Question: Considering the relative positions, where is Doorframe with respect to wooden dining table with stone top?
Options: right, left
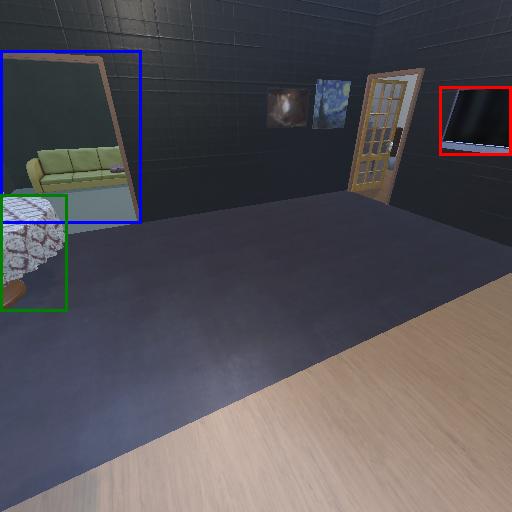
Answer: right